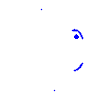
Particle: kaon